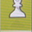
Piece: wP